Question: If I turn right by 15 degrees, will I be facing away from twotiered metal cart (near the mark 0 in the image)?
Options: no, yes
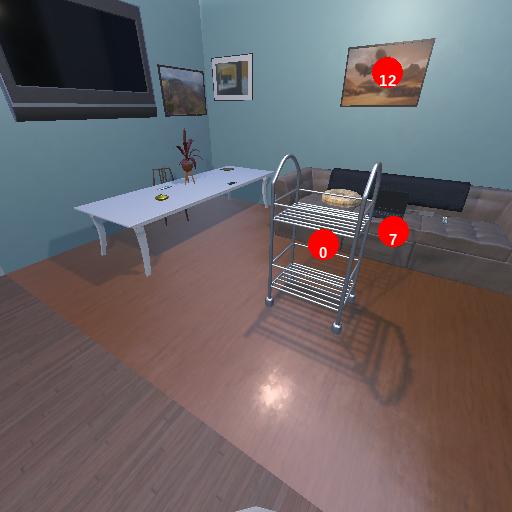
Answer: no